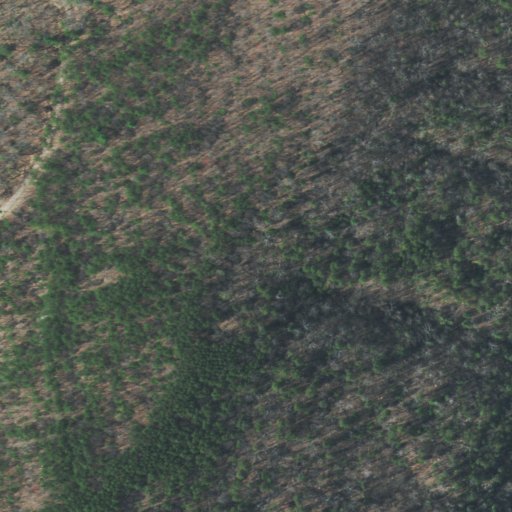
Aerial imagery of mountain in Tennessee named Chestnut Mountain containing deciduous forest, mixed forest, evergreen forest, open development, shrub, and low intensity development